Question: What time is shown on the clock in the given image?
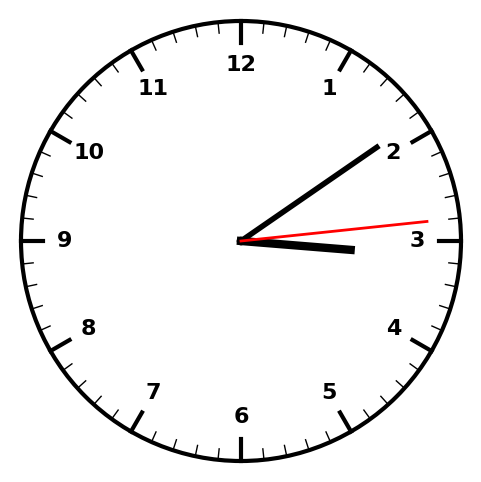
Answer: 03:09:14